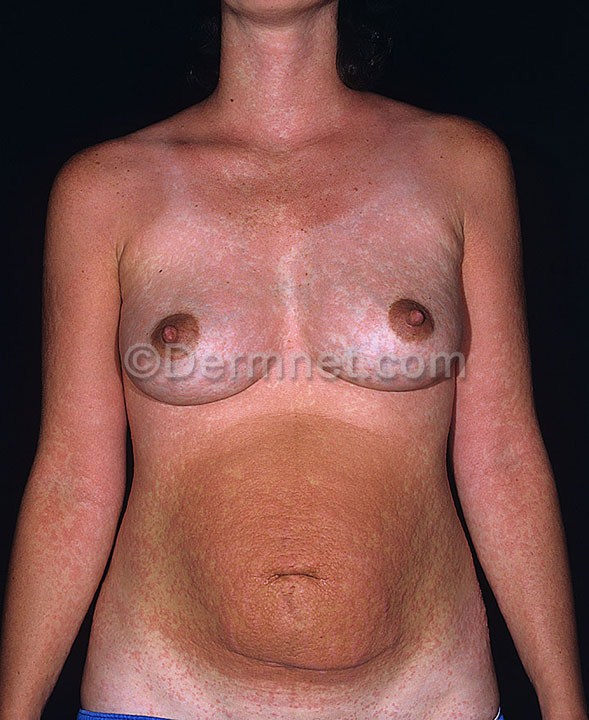
Disease: Urticaria Hives